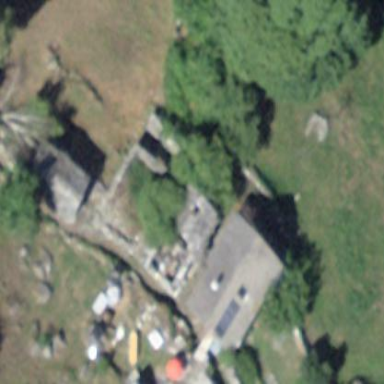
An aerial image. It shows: Historic building now in ruins.